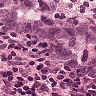
Metastatic tissue present: yes